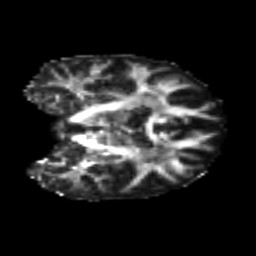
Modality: FA
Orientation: coronal
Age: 22
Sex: male
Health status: healthy
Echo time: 0.074 s